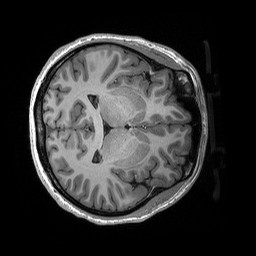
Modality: T1w
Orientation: axial
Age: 21
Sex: female
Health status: healthy
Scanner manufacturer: siemens
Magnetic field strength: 3 T
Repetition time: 2.53 s
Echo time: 0.00227 s